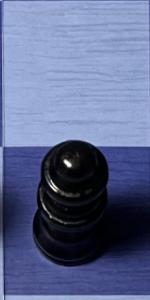
Label: Queen_Black